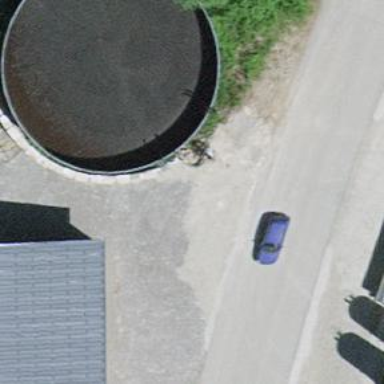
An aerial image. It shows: Body of wastewater.